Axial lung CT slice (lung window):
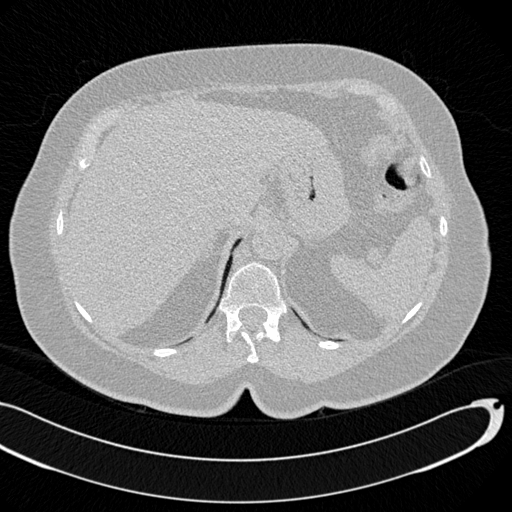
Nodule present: no